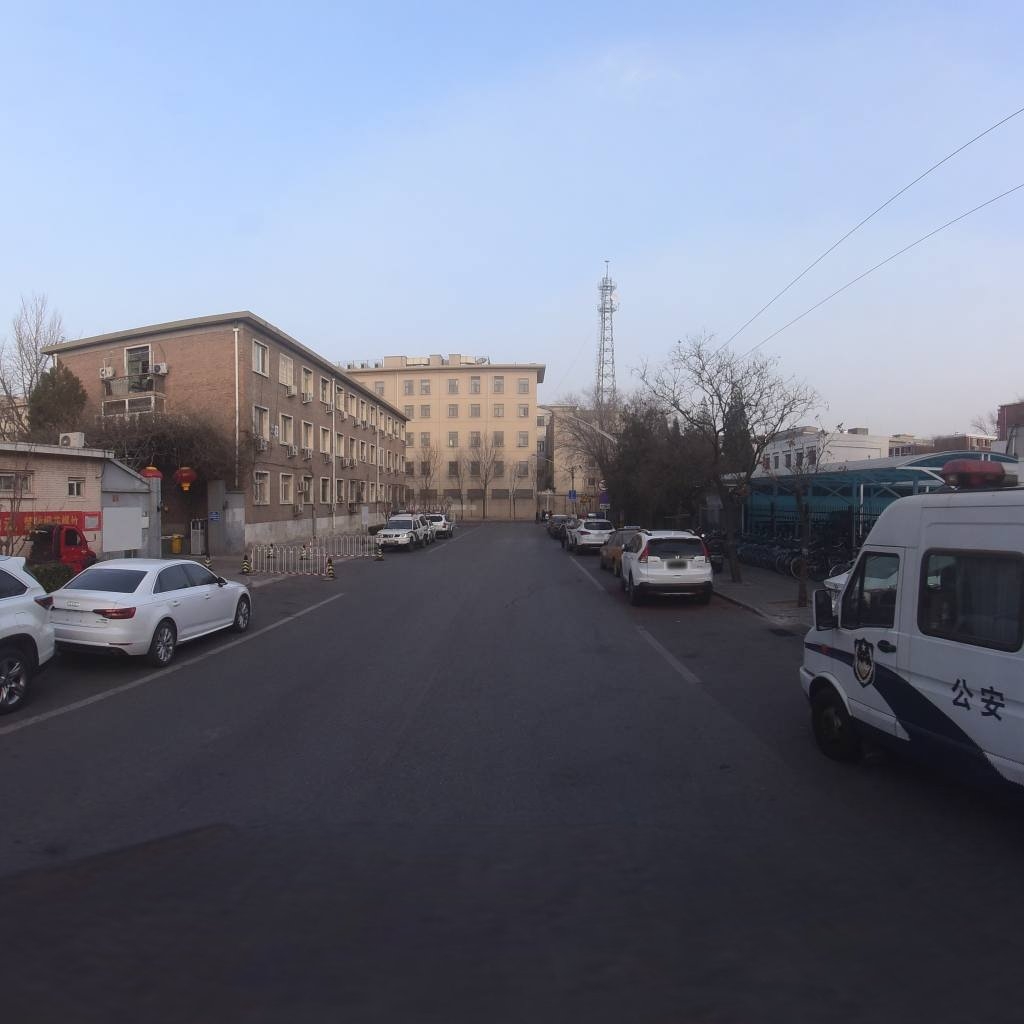
Region: Xicheng
Road damage annotations: longitudinal crack